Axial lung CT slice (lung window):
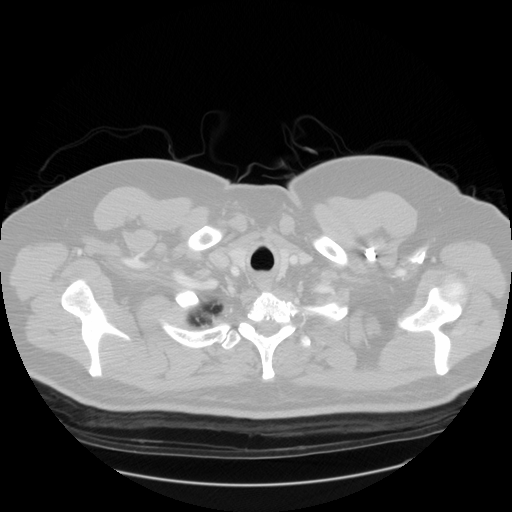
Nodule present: no